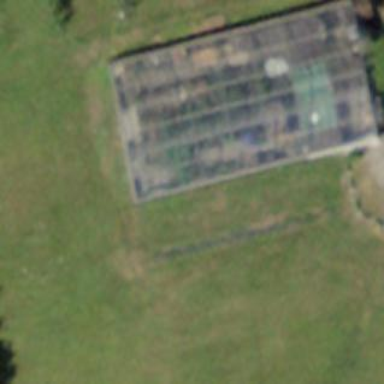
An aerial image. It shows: Greenhouse.